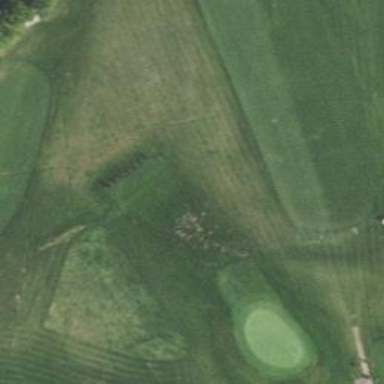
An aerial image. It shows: Rough area in golf course.